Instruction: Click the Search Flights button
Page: home
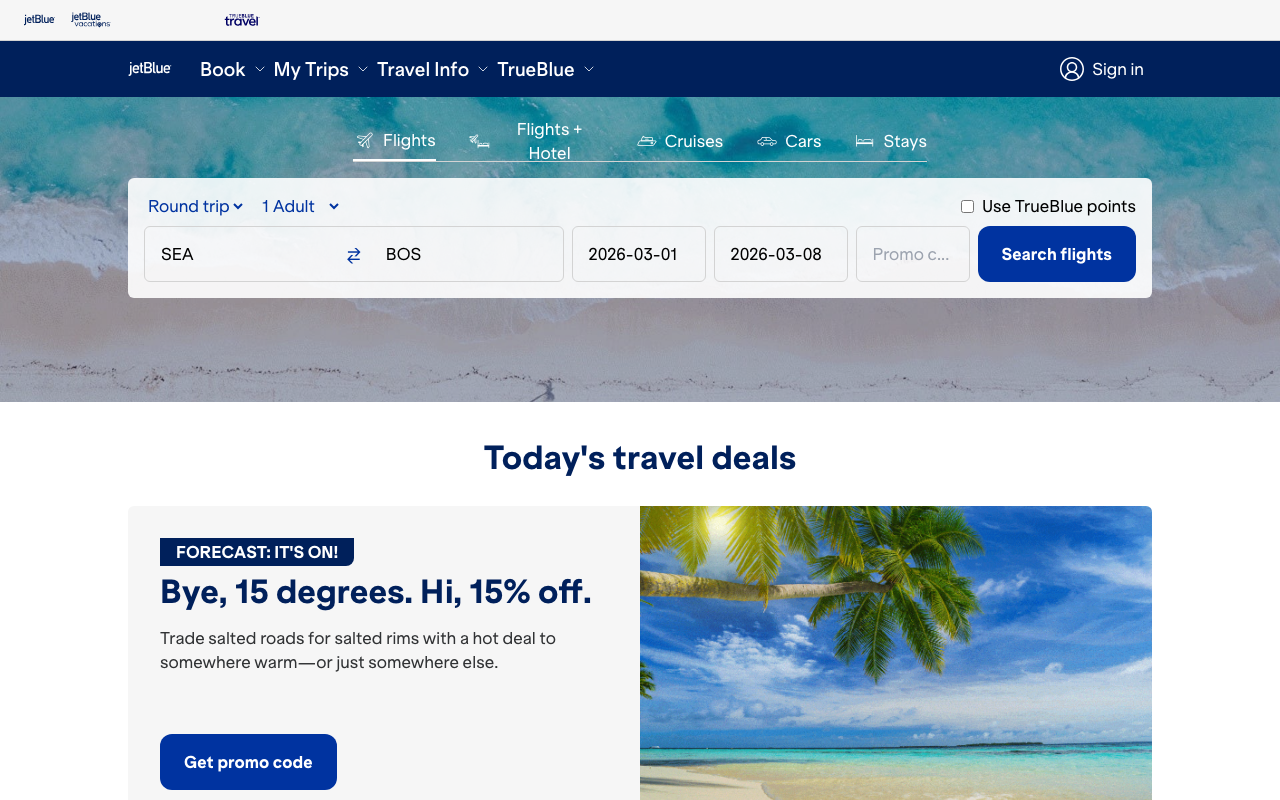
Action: click